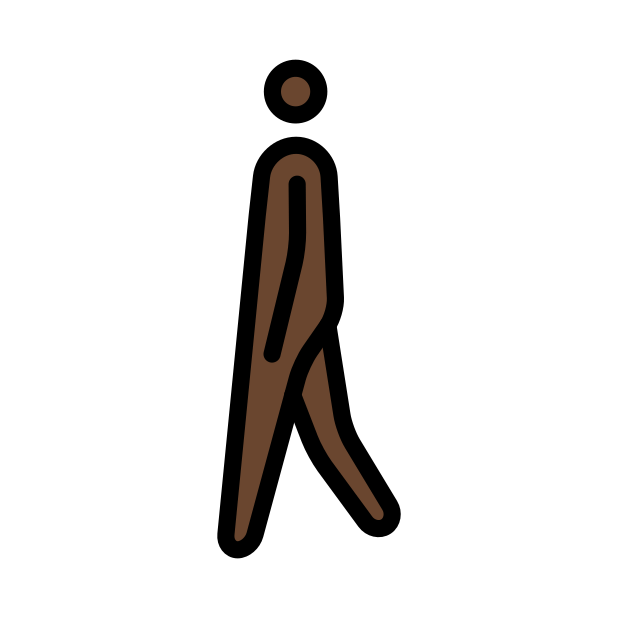
man walking: dark skin tone